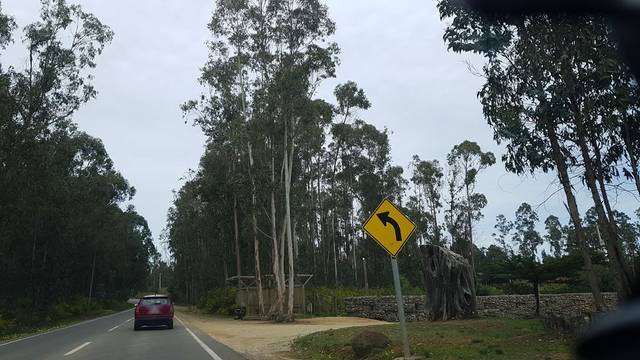
Region: Chile
Coordinates: -33.082, -71.656